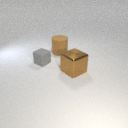
large brown rubber cylinder to the right of small gray rubber cube